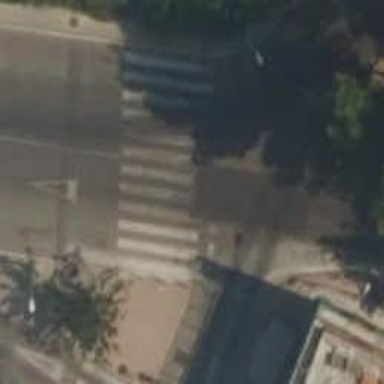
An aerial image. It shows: Uncontrolled zebra crossing on the road.